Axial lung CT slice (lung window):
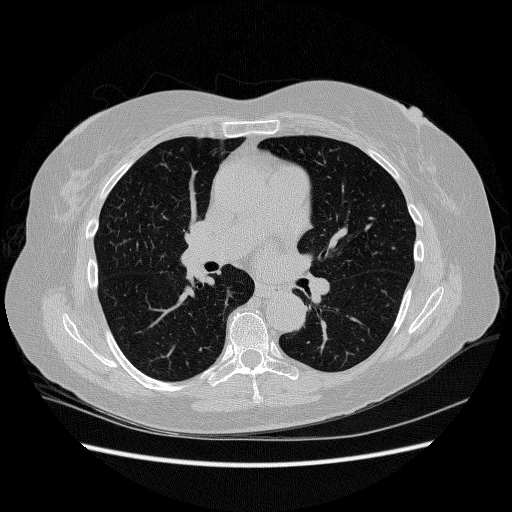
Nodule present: no